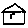
Label: house